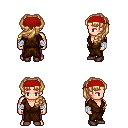
a pixel art fantasy rpg character, male body template, human, light skin, brown robe, magenta pants, light blonde princess hairstyle, red bandana, white cloth bandages, maroon shoes, four views (front, back, left, right), 2x2 character sprite sheet, small pixel art, hard edges, no anti-aliasing